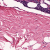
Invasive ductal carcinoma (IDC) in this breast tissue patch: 0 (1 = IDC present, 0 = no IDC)